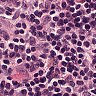
Metastatic tissue present: no